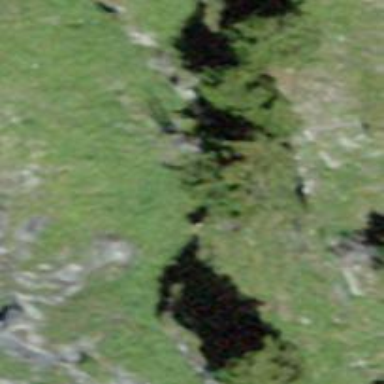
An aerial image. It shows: Single tag "natural: tree."